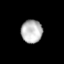
Tissue: lung
Cell type: T cells
Senescence score: 0.2355
Nuclear area (px): 479
Mean DAPI intensity: 185.196